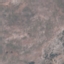
Land use / land cover: HerbaceousVegetation